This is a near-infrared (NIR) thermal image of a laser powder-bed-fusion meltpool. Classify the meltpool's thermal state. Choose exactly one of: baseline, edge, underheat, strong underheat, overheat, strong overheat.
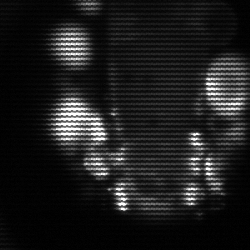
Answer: strong underheat